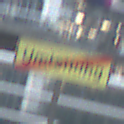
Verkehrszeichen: EndeDerUmleitungsankuendigung
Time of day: MorningAfternoon
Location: Outdoor (Urban)
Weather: PartlyCloudy
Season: NotSpecified
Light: Natural